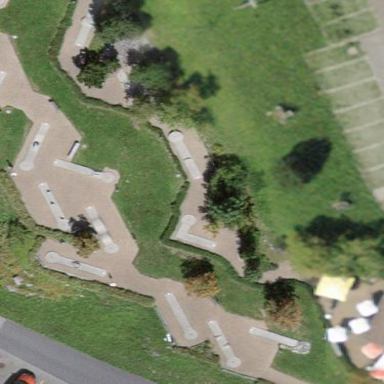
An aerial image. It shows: Miniature golf course.